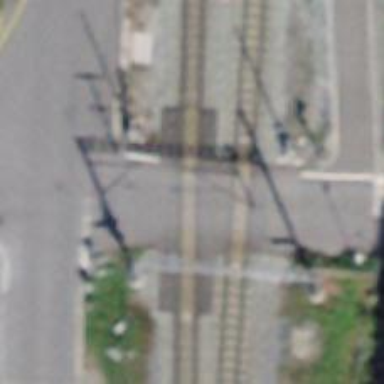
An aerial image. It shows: Full barrier level crossing on railway.